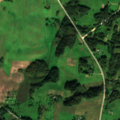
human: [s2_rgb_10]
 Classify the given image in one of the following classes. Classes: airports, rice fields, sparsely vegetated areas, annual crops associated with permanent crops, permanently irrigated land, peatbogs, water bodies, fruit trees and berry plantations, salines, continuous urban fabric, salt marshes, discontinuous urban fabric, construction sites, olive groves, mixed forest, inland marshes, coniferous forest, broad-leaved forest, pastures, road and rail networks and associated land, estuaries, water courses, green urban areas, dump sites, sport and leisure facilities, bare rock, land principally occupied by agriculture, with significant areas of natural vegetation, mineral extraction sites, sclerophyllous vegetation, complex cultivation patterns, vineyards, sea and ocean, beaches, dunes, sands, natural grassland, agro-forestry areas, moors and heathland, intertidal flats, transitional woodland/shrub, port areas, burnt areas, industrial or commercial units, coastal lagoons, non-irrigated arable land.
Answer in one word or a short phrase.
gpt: non-irrigated arable land, pastures, land principally occupied by agriculture, with significant areas of natural vegetation, transitional woodland/shrub, water bodies